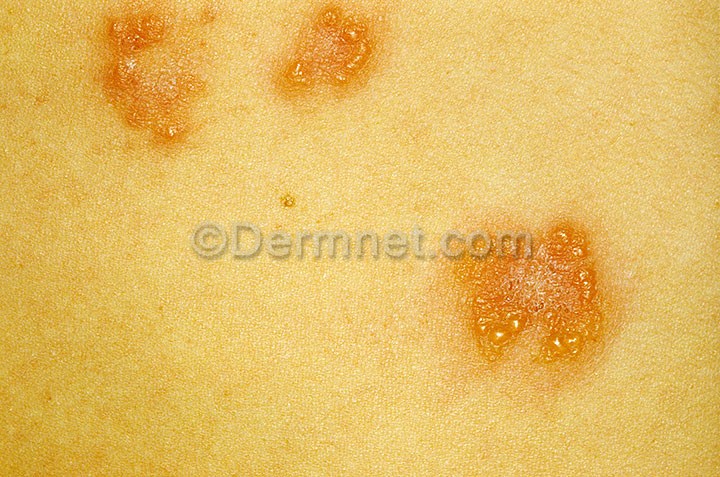
Disease: Bullous Disease Photos